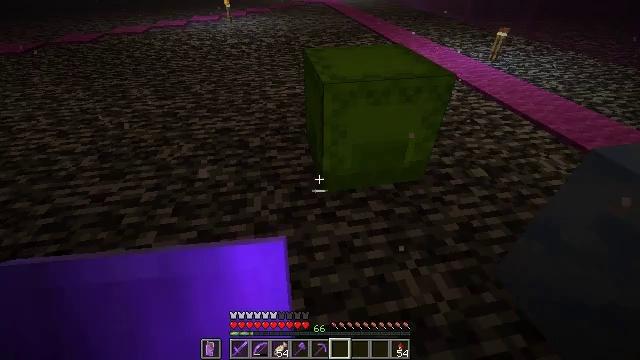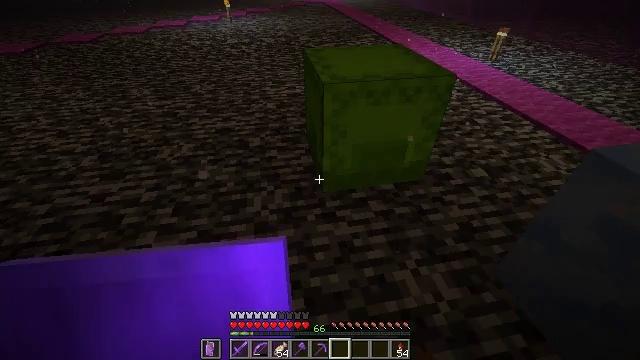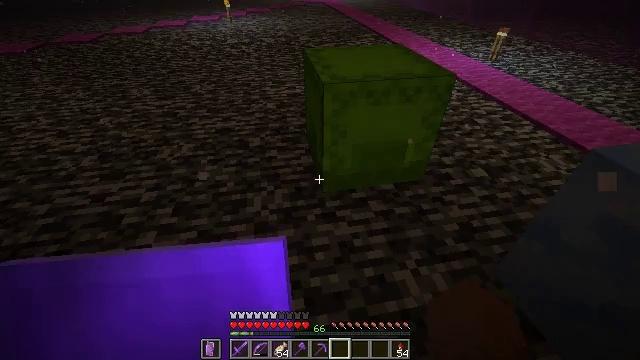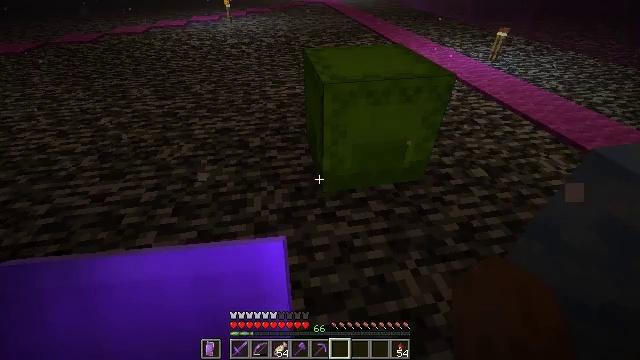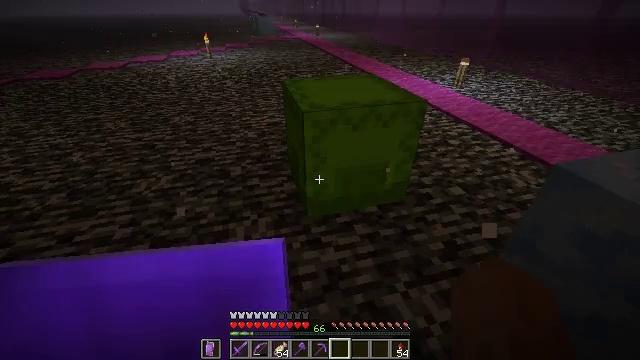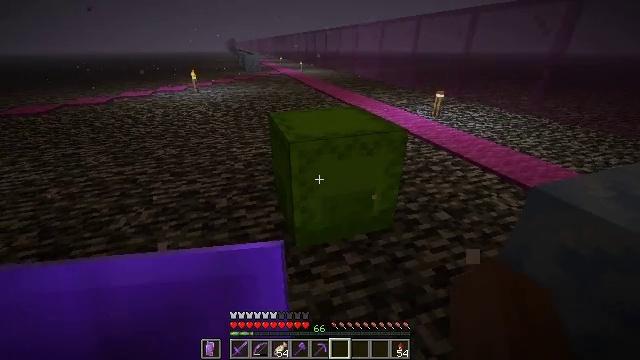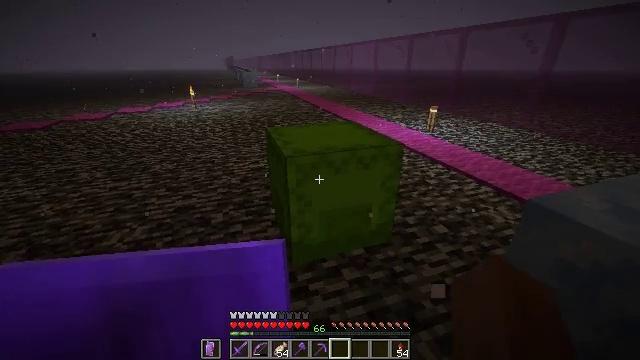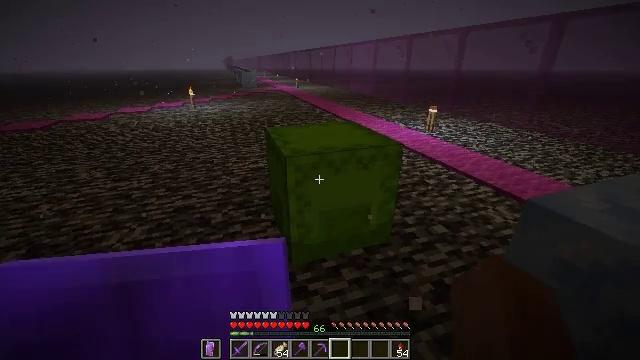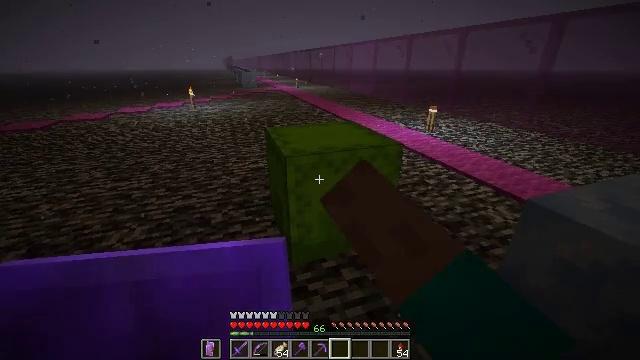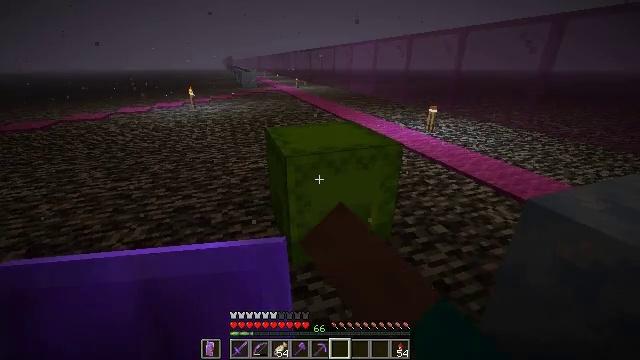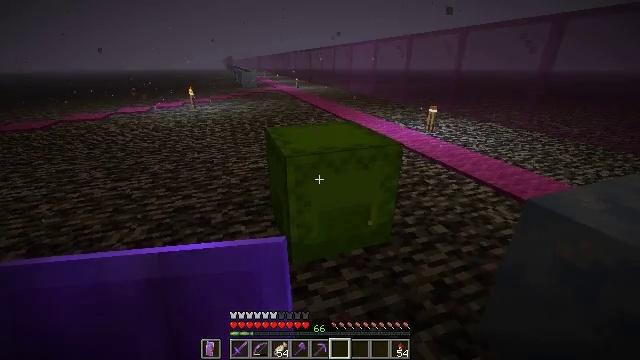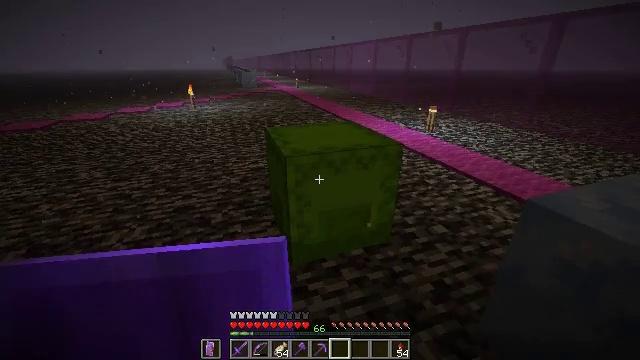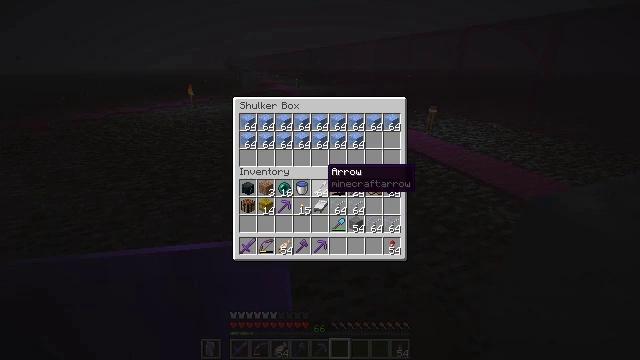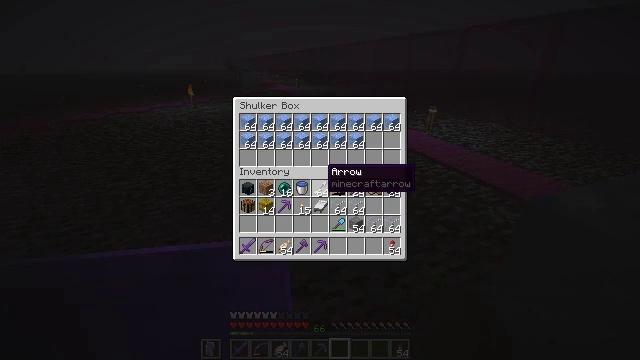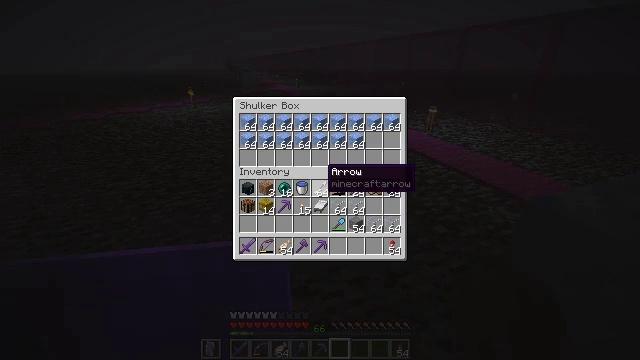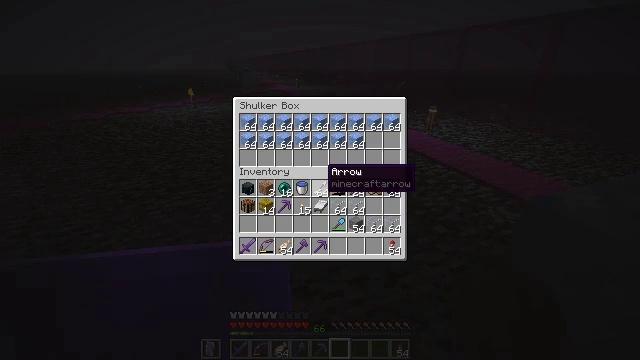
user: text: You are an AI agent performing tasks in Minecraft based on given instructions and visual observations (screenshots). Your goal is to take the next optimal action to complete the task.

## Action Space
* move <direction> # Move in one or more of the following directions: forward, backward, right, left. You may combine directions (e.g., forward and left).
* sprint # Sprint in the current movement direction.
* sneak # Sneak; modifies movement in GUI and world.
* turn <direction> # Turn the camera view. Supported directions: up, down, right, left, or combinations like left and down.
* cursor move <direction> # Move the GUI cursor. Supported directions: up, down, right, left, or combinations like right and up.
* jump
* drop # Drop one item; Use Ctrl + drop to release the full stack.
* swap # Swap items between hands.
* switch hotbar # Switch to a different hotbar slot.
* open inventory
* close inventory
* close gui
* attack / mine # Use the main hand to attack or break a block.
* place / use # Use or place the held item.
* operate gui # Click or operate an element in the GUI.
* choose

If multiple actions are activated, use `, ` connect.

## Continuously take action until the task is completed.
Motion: motion action
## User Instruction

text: Break the lime shulker box to relocate it.
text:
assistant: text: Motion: no_op
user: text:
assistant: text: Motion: no_op
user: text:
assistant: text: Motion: no_op
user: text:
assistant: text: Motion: turn right and up
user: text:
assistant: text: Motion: turn right and up
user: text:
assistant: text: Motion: turn up
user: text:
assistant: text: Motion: use / place
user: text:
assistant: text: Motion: use / place
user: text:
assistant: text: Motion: use / place
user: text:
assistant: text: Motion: use / place
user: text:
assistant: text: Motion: no_op
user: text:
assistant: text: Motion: open gui
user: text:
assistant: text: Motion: no_op
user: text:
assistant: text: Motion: no_op
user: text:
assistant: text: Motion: no_op
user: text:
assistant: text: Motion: no_op
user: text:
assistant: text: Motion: no_op
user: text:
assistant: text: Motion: no_op
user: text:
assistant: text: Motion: no_op
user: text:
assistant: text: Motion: no_op
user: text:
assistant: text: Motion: no_op
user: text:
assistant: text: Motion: cursor move right and up
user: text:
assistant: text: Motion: cursor move right and up
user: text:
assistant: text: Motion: no_op
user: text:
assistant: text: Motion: no_op
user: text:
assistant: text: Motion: no_op
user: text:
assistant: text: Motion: no_op
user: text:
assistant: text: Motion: no_op
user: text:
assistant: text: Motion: no_op
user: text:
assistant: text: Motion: sneak